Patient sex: M
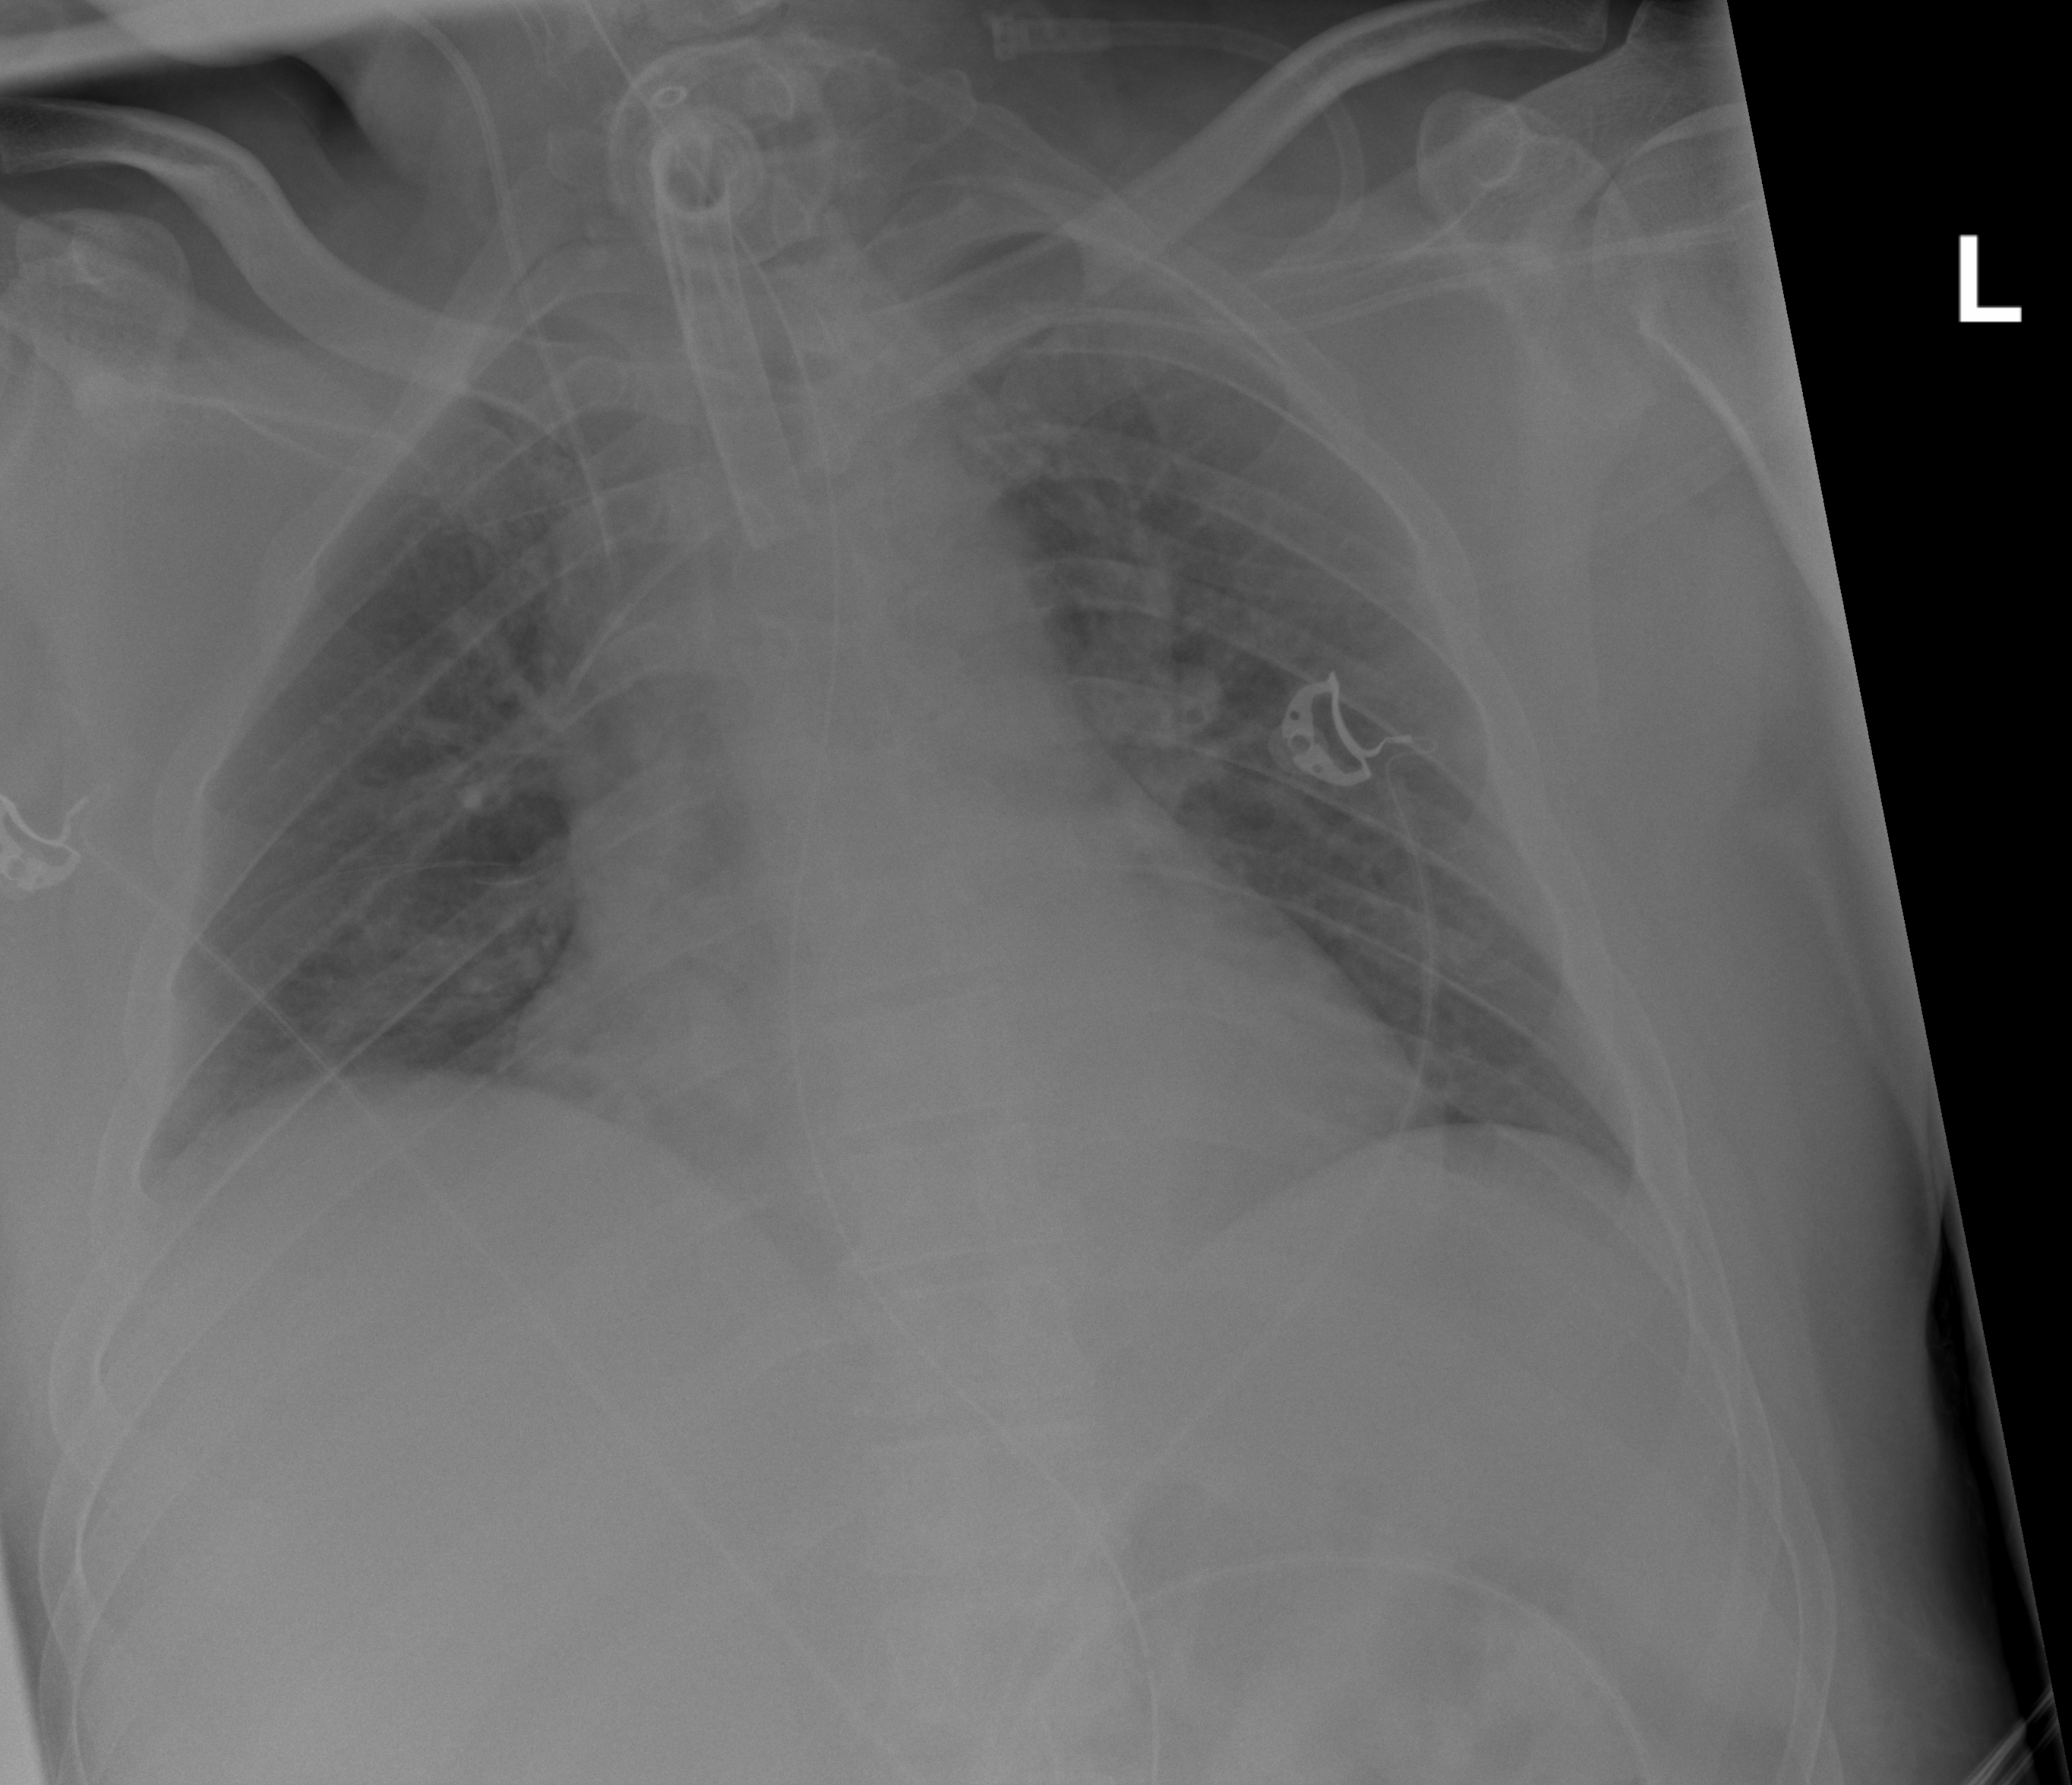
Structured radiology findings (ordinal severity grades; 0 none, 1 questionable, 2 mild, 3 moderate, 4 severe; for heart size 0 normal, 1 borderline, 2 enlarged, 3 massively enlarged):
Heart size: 2
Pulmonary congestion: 2
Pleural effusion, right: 2
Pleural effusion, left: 0
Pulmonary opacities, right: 0
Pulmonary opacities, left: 0
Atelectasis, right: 0
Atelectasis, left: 0